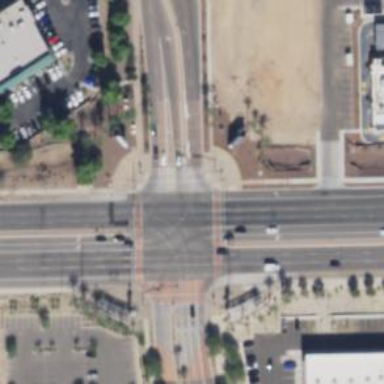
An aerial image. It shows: Footway with asphalt surface and marked with lines at the crossing.